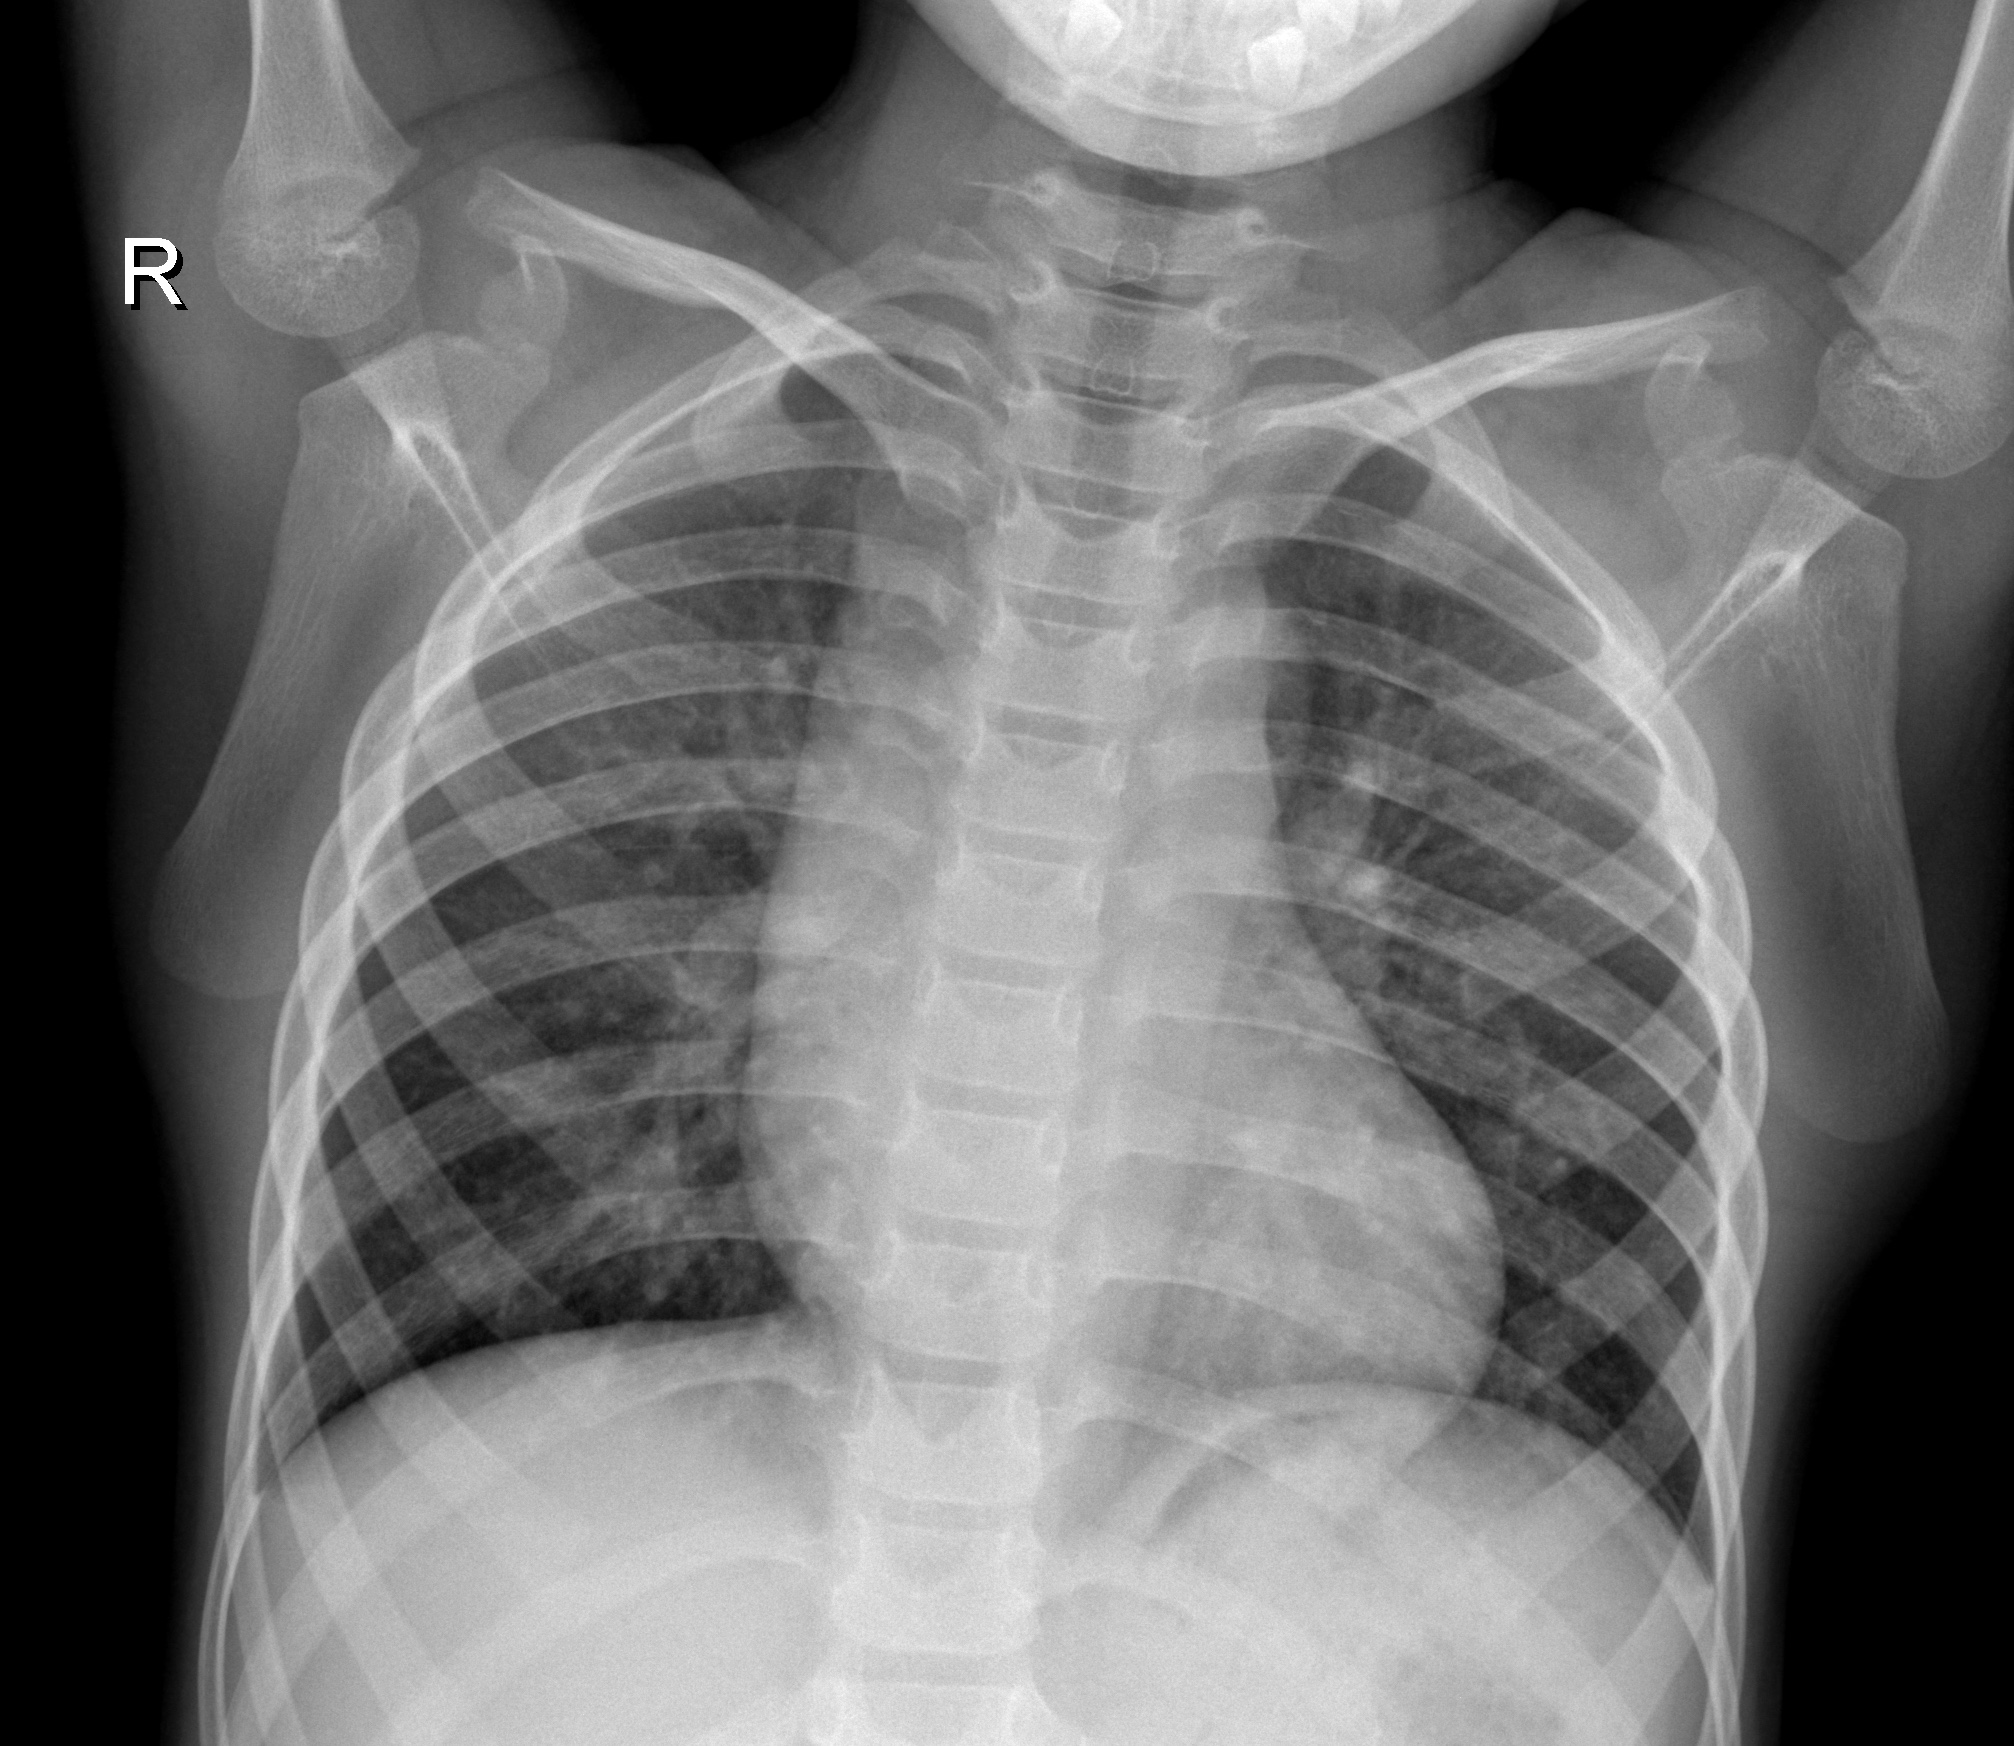
Diagnosis: NORMAL